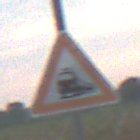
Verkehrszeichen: Bahnuebergang
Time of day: SunriseSunset
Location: Outdoor (Nature)
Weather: PartlyCloudy
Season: NotSpecified
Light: Natural